Question: So i am trying to launch a progress dialog from an async task.
in my main activity i am invoking the async task like so:
'''
new OCRScanAsyncTask(getApplication().getApplicationContext()).execute();
'''
also tried:
'''
new OCRScanAsyncTask(getBaseContext()).execute();
'''
my asyncTask looks like this:
'''
public class OCRScanAsyncTask extends AsyncTask<String, Integer, Boolean> {
/* (non-Javadoc)
* @see android.os.AsyncTask#doInBackground(Params[])
*/
private ProgressDialog progressDialog;
private String TAG ="OCRAsyncTask";
private String IMAGE_PATH = Environment.getExternalStorageDirectory() + "/bcCardReader/tmp/tmpCrd.jpg";
public static final String DATA_PATH = Environment
.getExternalStorageDirectory().toString() +"/bcCardReader/tmp/";
private String lang = "eng";
private Context context;
public OCRScanAsyncTask(Context c){
Log.v(TAG, "*****************CONSTRUCTING");
context = c;
progressDialog = new ProgressDialog(context);
}
@Override
protected void onPreExecute(){
super.onPreExecute();
Log.v(TAG, "pre exe");
progressDialog.setTitle("Please Wait");
progressDialog.setMessage("Performing Character Recognition");
progressDialog.setIndeterminate(false);
progressDialog.setProgressStyle(ProgressDialog.STYLE_HORIZONTAL);
progressDialog.setCancelable(false);
progressDialog.show();
}
............
'''
my error looks like this:

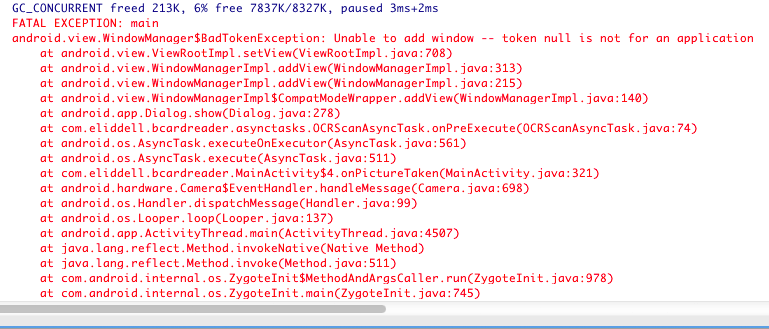
Answer: > bad window token on progressDialog in async task
Most likely is problem with 'Context' variable. So my first suggestion is replace your line
'''
new OCRScanAsyncTask(getApplication().getApplicationContext()).execute();
'''
with
'''
new OCRScanAsyncTask(YourActivityName.this).execute();
'''
I recommend to you to show 'progressDialog' before you will start 'AsyncTask'.
'''
ProgressDialog pd = new ProgressDialog(this); // or YourActivityName.this
pd.setMessage("some message");
pd.show();
AsyncWorker w = new AsyncWorker();
w.execute();
'''